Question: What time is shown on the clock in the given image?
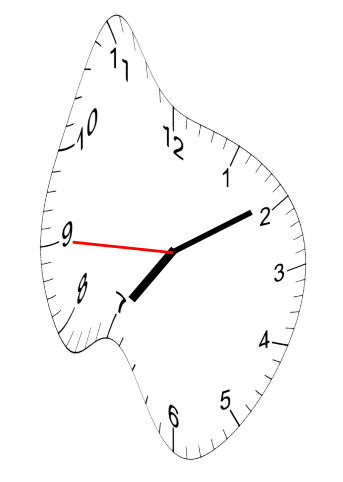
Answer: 07:09:45